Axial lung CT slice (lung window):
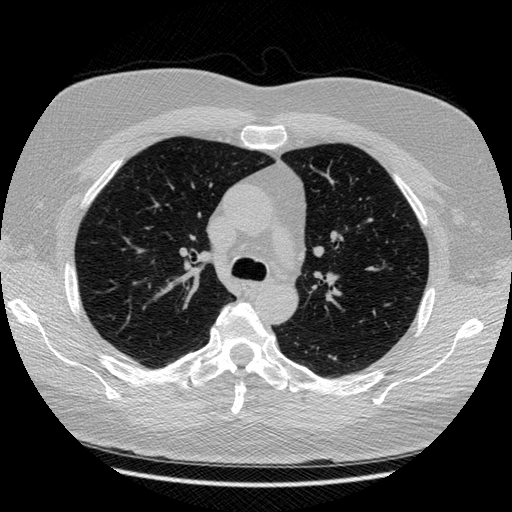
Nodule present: no